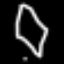
Label: diamond